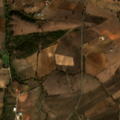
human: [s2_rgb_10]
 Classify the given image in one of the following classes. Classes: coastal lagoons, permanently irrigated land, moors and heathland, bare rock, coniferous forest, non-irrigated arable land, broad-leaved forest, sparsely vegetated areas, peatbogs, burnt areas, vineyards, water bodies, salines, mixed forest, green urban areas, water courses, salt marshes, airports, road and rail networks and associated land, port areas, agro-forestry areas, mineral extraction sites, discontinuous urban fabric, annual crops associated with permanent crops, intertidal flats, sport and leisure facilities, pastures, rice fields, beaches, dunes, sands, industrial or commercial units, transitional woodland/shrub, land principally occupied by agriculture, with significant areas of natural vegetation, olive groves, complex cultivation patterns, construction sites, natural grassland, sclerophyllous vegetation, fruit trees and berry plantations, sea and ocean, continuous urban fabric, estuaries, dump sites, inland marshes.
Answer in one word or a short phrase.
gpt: non-irrigated arable land, annual crops associated with permanent crops, agro-forestry areas